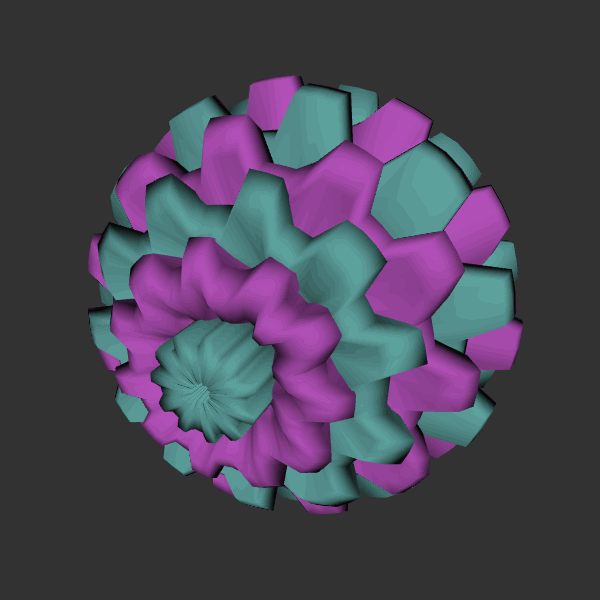
Background: dark